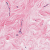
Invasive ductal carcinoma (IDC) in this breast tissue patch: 0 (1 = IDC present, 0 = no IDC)